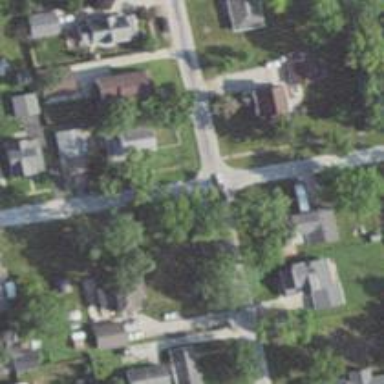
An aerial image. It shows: Residential road.